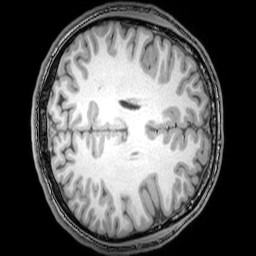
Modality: T1w
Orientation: axial
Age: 23
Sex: male
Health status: healthy
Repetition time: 0.081 s
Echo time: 0.037 s